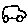
Label: car